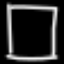
Label: square